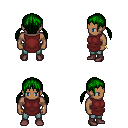
a pixel art fantasy rpg character, male body template, human, dark skin, maroon tunic, teal pants, green twin-tailed hairstyle, bracelets, maroon shoes, four views (front, back, left, right), 2x2 character sprite sheet, small pixel art, hard edges, no anti-aliasing